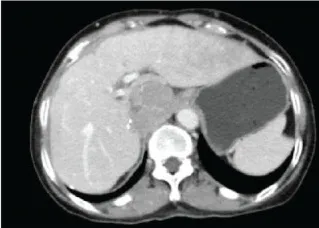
The tumor thrombus in the inferior vena cava.
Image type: radiology (ct)